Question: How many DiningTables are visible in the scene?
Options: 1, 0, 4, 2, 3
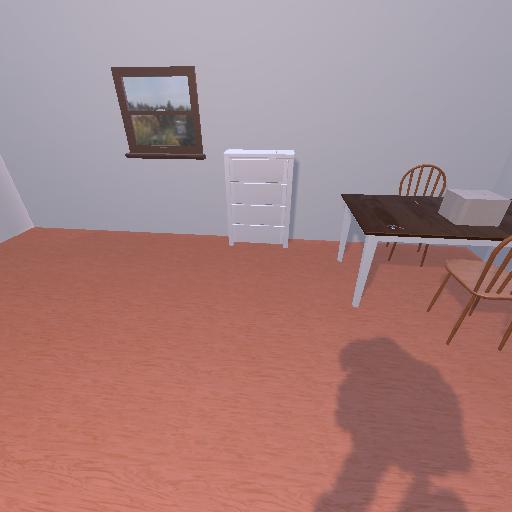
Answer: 1